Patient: sex F, age 52
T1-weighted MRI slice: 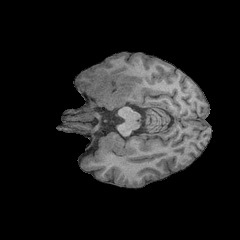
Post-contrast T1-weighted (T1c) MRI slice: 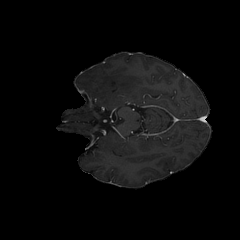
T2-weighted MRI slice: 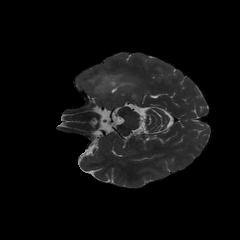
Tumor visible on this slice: yes
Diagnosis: Glioblastoma, IDH-wildtype
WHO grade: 4